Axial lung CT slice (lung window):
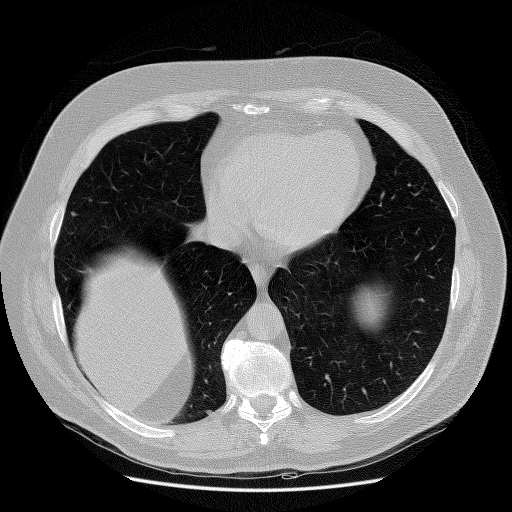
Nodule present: yes
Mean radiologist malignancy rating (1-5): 3